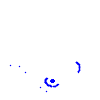
Particle: kaon